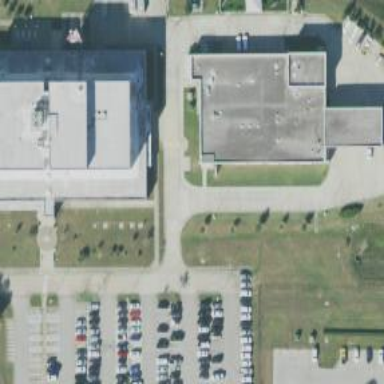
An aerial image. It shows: Building.